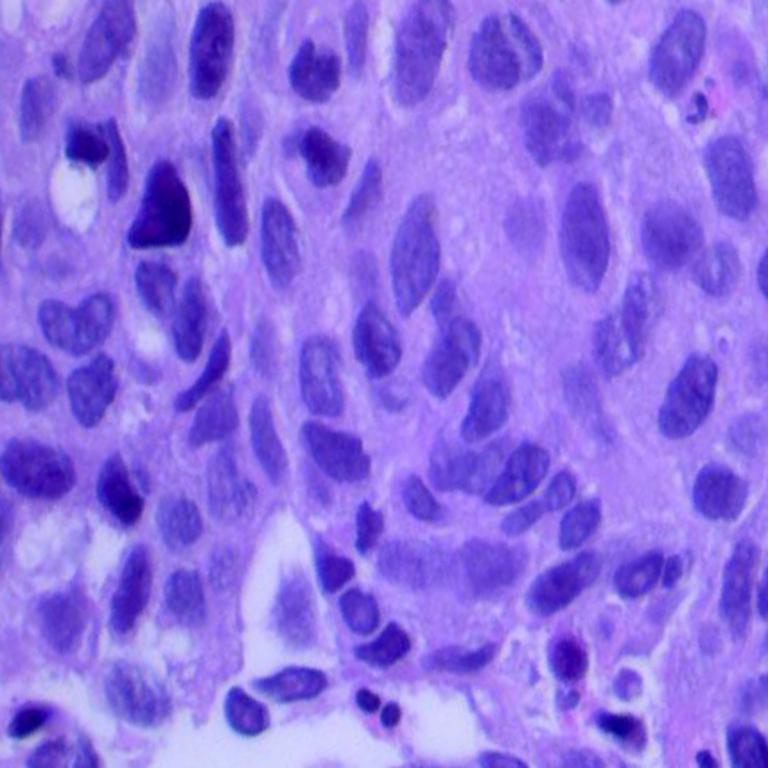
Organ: lung
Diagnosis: squamous carcinomas